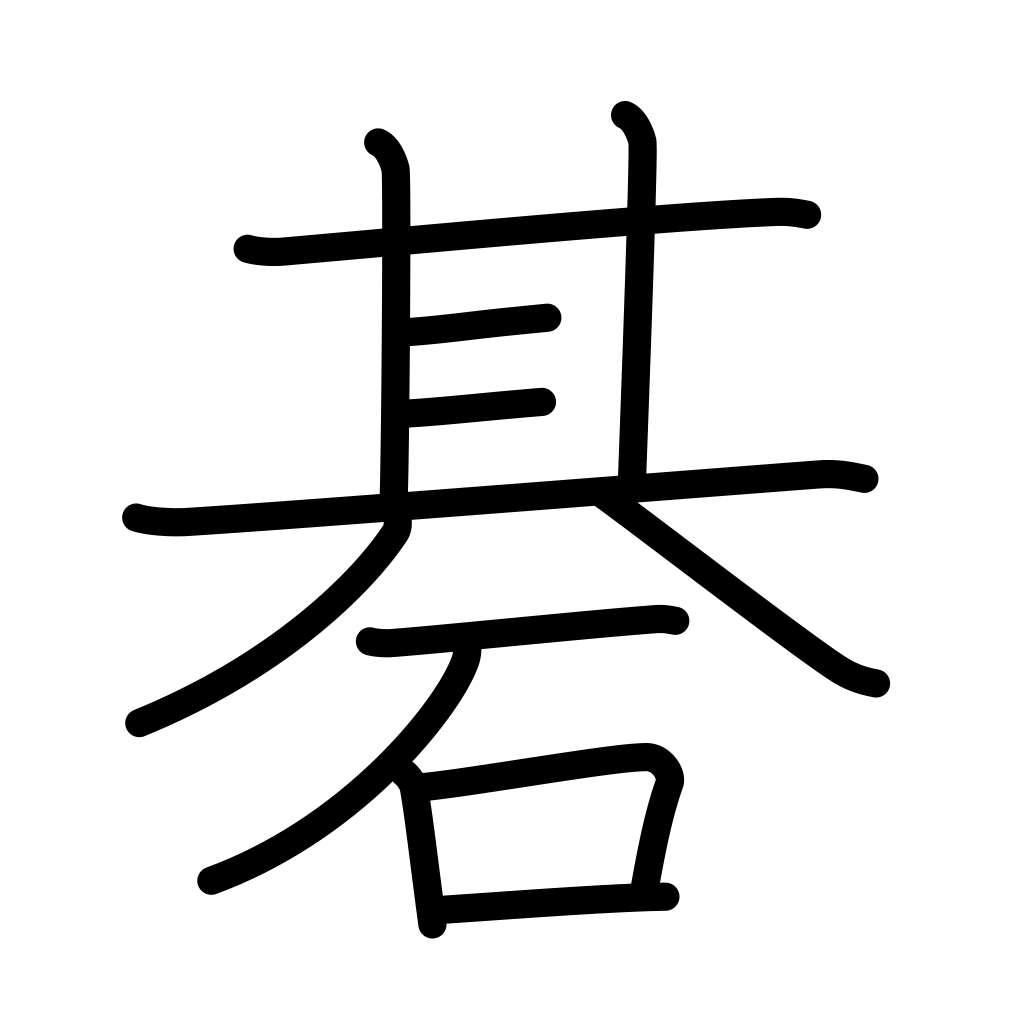
Meaning: Go